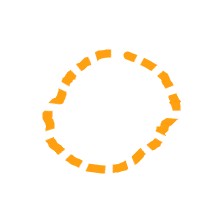
Shape: circle